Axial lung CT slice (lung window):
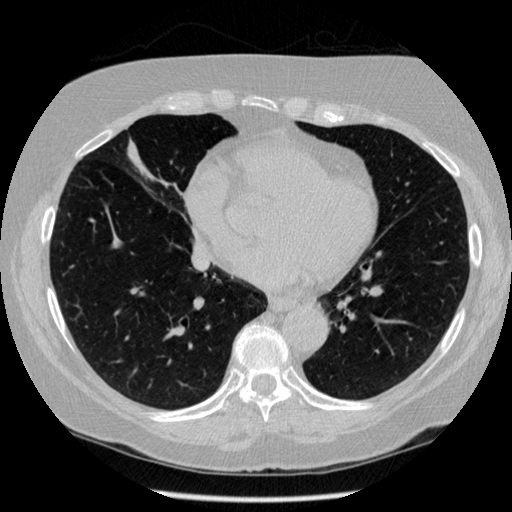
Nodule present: no